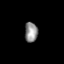
Tissue: prostate
Cell type: B cells
Senescence score: 0.7025
Nuclear area (px): 254
Mean DAPI intensity: 142.154